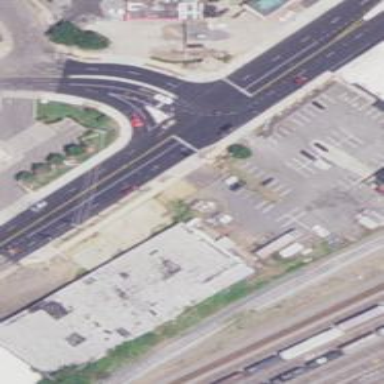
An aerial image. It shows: Marked footway with asphalt surface. The crossing includes pedestrian island.